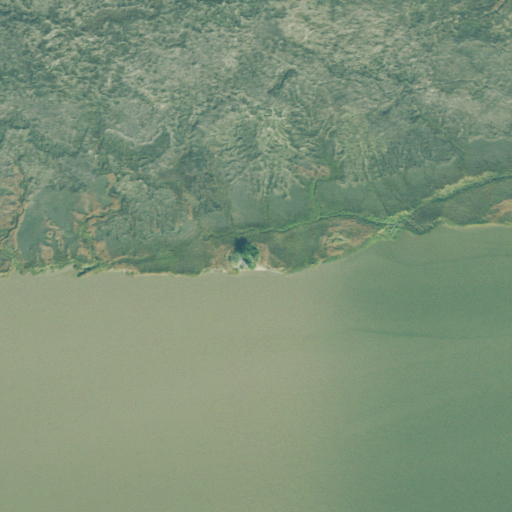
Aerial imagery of island in Georgia named Escape Island containing herbaceous wetlands and open water